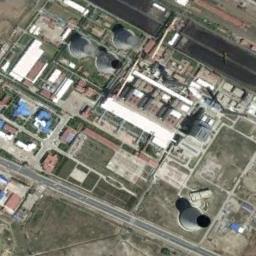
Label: thermal_power_station